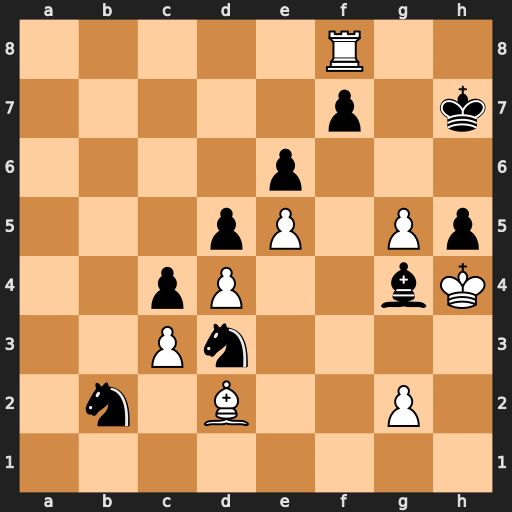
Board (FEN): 5R2/5p1k/4p3/3pP1Pp/2pP2bK/2Pn4/1n1B2P1/8
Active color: w
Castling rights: -
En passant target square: -
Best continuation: Rxf7+ Kg6 Rf6+ Kg7 g6